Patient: sex M, age 21
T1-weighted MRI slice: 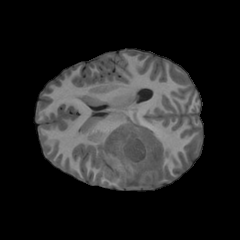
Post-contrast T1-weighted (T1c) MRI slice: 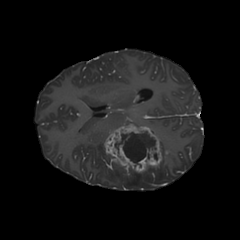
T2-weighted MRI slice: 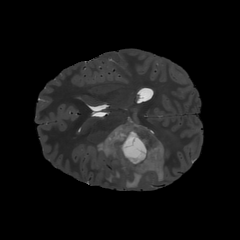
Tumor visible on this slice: yes
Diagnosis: Glioblastoma, IDH-wildtype
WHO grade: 4